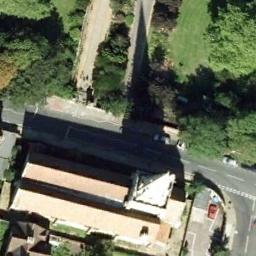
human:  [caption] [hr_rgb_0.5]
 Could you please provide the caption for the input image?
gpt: This is a church, Made up of tan and grey .

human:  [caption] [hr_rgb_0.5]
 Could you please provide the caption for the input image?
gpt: The church with a white tower and some trees are next to it .

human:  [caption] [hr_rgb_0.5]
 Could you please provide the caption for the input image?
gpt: The church is on the open place next to some trees and grass .

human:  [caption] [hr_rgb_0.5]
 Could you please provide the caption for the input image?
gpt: A yellow prismatic roof, A church with a white pyramidal roof on the main house, Surrounded by trees, Roads and cars .

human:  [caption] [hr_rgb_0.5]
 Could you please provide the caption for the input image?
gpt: A church with orange roofs is at the corner beside lawns and trees .